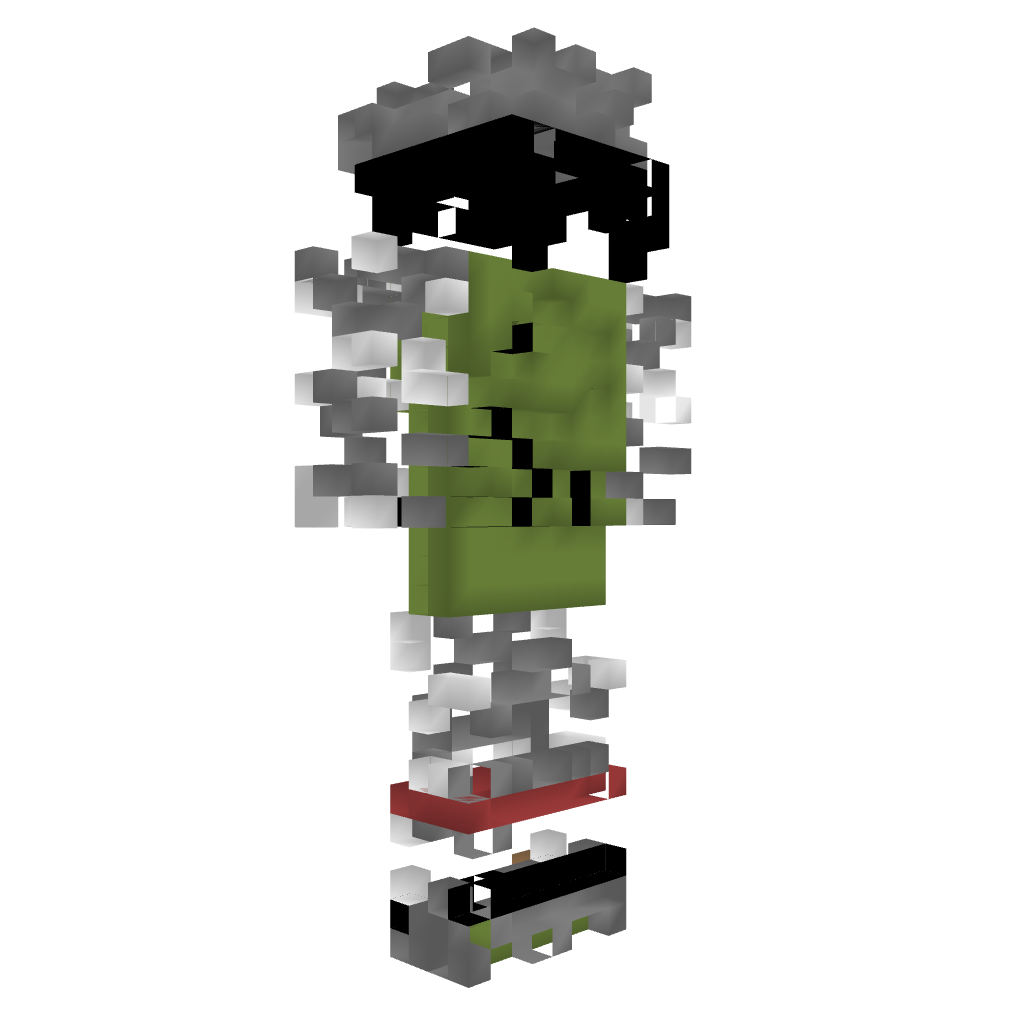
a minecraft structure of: Statue - Army Skin bad low quality